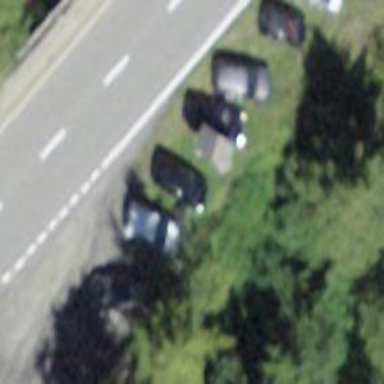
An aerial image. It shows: Picnic site popular for tourists.